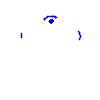
Particle: electron